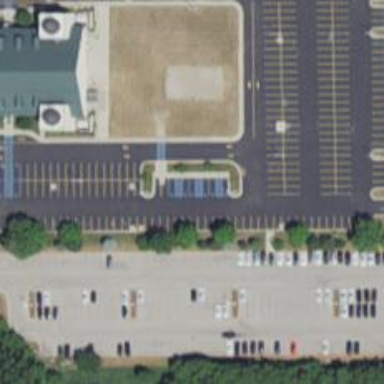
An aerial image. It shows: Parking space.